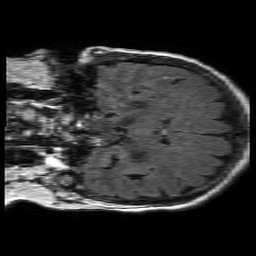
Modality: FLAIR
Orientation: coronal
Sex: female
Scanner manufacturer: philips
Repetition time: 11 s
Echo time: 0.125 s